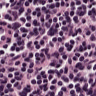
Metastatic tissue present: no